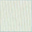
Piece: xx